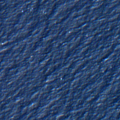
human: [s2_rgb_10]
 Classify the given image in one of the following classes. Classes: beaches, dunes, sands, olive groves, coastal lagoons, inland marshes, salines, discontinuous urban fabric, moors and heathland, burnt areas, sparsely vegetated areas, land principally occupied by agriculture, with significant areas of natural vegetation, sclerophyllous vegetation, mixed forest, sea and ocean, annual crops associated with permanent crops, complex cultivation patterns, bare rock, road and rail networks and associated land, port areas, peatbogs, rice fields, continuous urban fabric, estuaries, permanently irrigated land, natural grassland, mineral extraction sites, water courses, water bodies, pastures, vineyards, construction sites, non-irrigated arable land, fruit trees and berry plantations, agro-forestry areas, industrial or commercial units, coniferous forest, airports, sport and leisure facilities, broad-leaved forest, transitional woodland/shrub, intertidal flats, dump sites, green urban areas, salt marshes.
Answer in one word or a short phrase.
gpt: sea and ocean